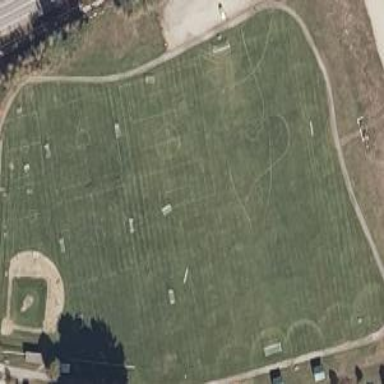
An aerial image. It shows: Multi-sport pitch with grass surface for leisure land activities.